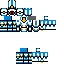
A male robot skin with light skin, wearing blonde helmet dressed in a blue armor chest and blue pants, featuring a closed mouth.